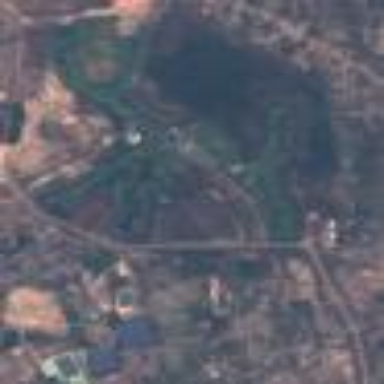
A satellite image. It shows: Fence enclosing golf course.